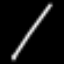
Label: line